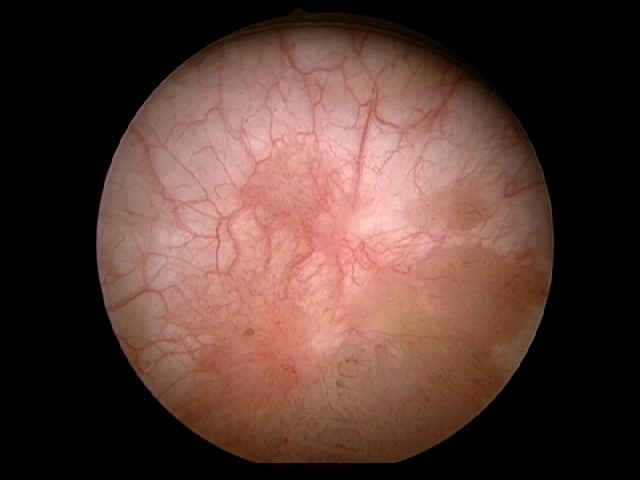
Modality: WLC
Class: Malignant
Subclass: LowGradePapillary
Lesion: L4
Stage: Ta
Morphology: Papillary
Bladder cancer association: Yes